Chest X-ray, AP view. Patient: 78 years old, sex M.
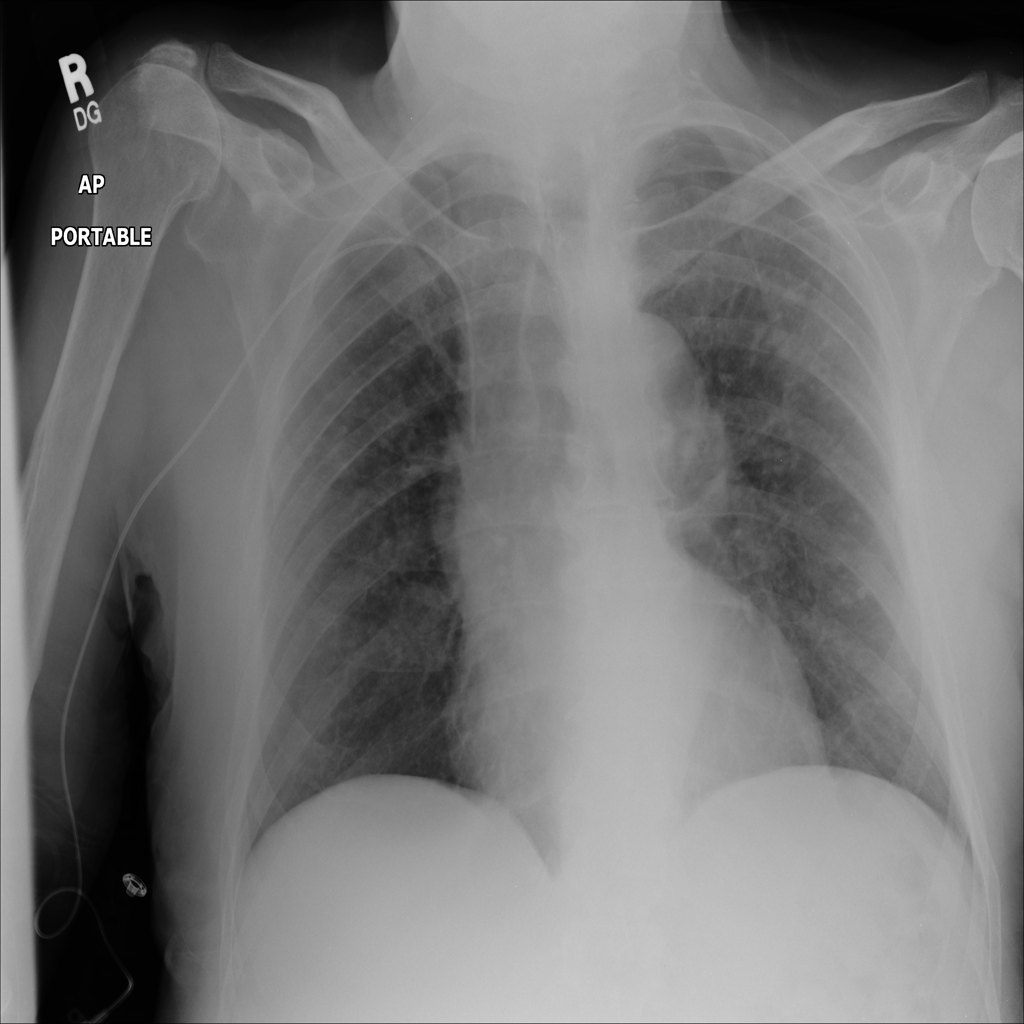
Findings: No Finding